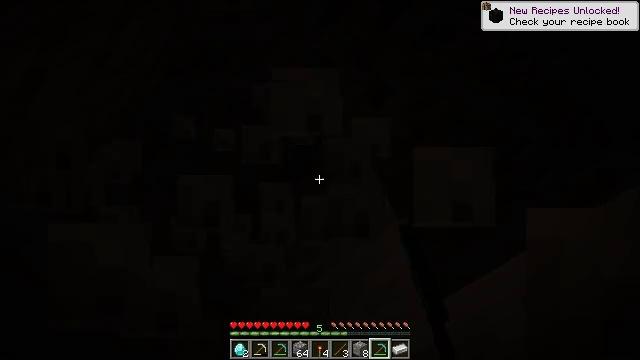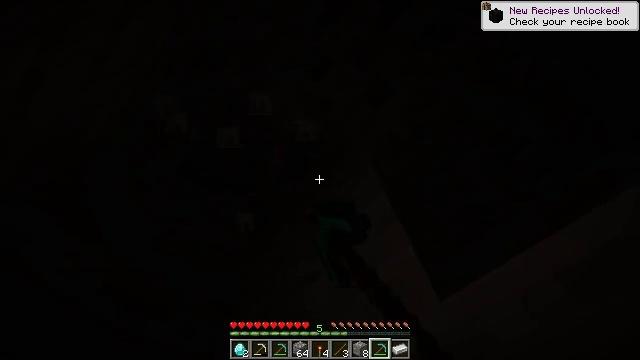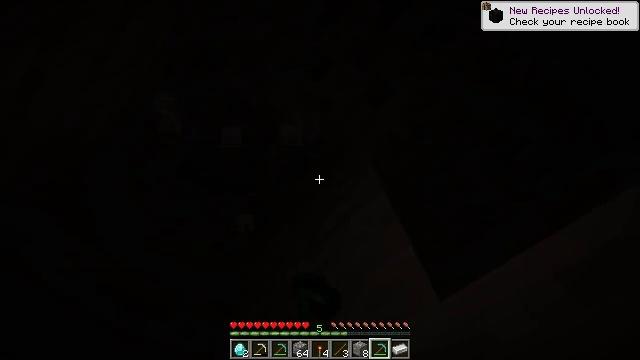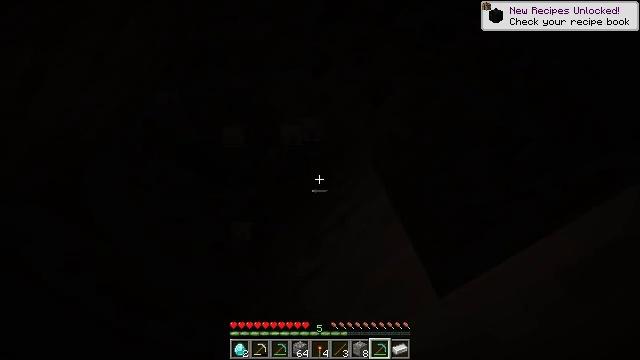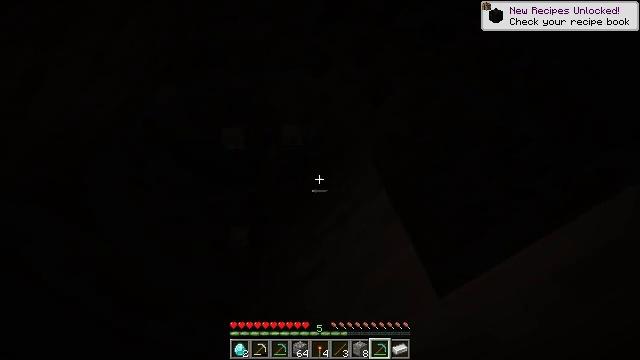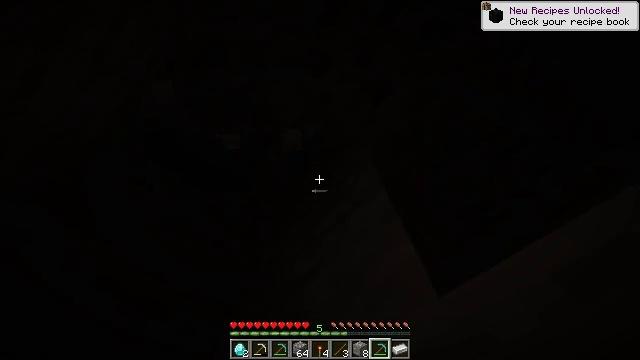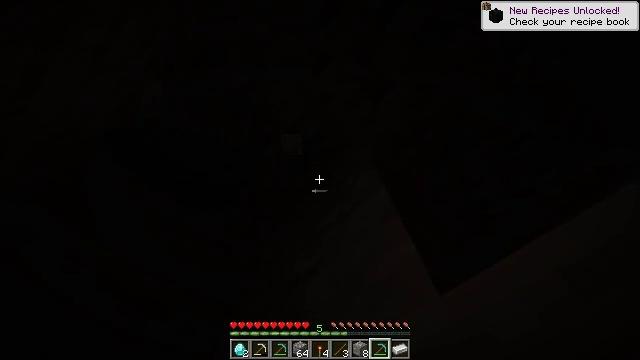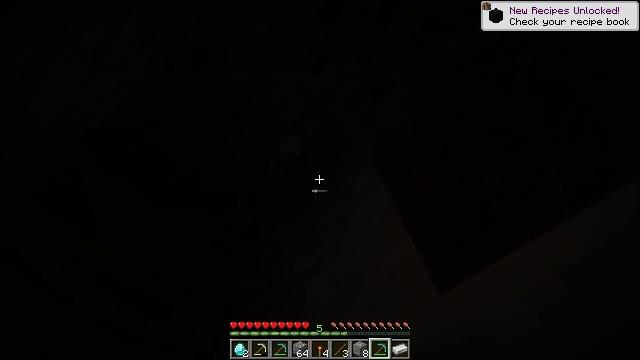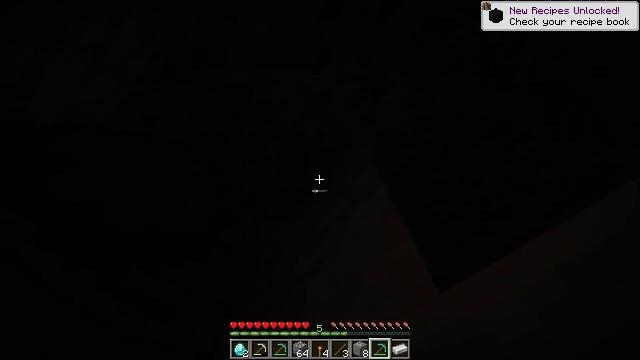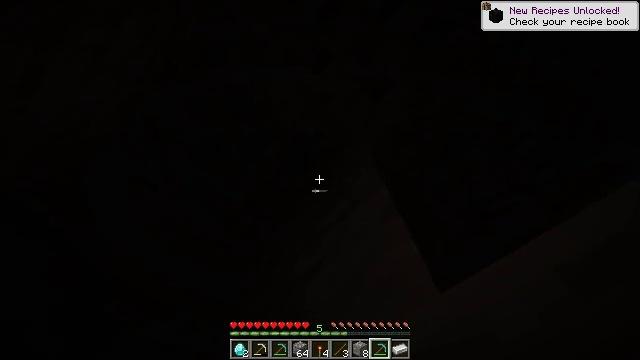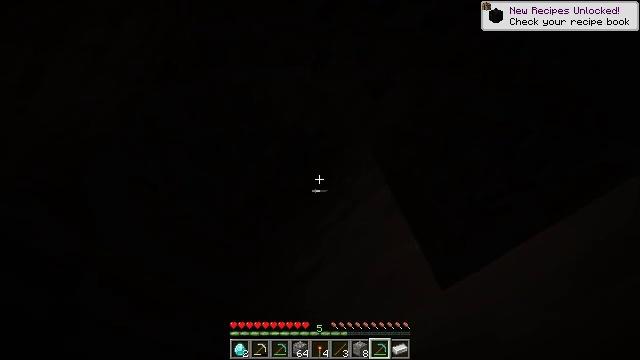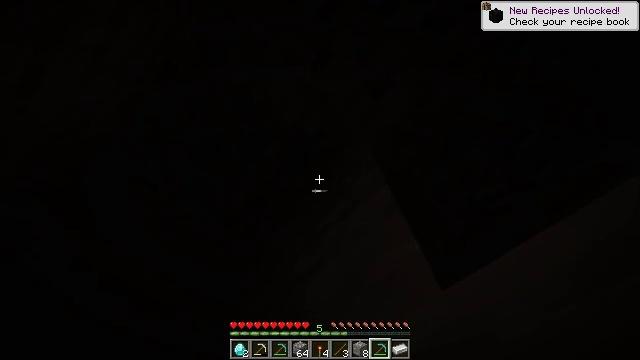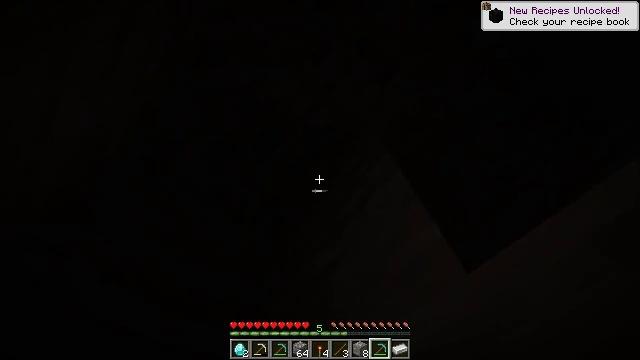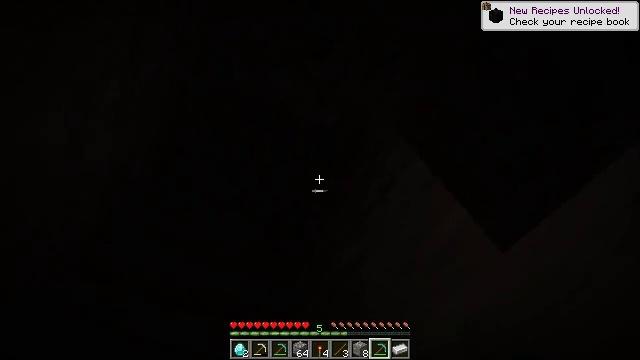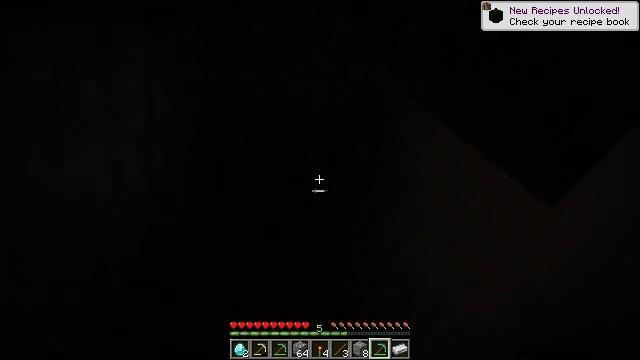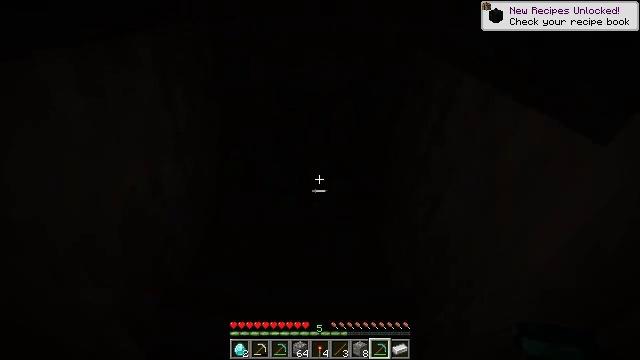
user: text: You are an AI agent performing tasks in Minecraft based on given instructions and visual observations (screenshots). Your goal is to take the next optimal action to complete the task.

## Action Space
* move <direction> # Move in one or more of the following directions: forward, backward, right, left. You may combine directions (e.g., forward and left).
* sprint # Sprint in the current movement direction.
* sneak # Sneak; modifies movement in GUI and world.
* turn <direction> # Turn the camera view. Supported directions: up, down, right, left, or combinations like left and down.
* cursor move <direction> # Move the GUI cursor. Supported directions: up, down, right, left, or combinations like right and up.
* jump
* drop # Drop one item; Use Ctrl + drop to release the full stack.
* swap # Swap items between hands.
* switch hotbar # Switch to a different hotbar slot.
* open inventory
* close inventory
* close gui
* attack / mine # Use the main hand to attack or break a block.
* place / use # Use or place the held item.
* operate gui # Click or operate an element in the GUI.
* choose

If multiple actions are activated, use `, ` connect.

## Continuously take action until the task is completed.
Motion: motion action
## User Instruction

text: Break the redstone wall torch.
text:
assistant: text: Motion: attack / mine
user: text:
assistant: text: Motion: attack / mine
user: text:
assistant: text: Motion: no_op
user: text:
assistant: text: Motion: no_op
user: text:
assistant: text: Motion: no_op
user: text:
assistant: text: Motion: no_op
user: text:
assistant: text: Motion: no_op
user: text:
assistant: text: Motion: no_op
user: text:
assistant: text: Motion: no_op
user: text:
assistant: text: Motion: no_op
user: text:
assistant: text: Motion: no_op
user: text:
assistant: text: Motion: turn left and down
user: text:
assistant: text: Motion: turn left
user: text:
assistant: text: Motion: turn left and down
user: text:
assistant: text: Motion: turn left and down
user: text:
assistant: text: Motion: turn left and down
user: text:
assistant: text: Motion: turn left and down
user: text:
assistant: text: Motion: turn left and down
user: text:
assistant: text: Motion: turn left and down
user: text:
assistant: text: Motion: turn left and down
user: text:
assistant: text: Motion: turn down
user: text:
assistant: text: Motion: no_op
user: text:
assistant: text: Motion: turn down
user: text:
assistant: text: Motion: turn right and down
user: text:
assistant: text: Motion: turn right and down
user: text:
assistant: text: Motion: turn right and down
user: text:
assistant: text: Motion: turn right and down
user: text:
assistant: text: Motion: turn right and down
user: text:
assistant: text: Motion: turn right and down
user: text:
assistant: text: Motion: turn right and down